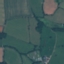
Land use / land cover: Pasture